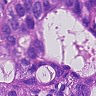
Metastatic tissue present: yes